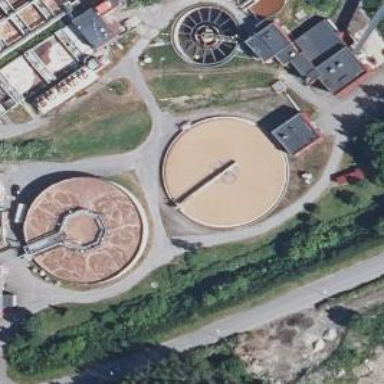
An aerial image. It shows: Image of wastewater.